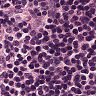
Metastatic tissue present: no